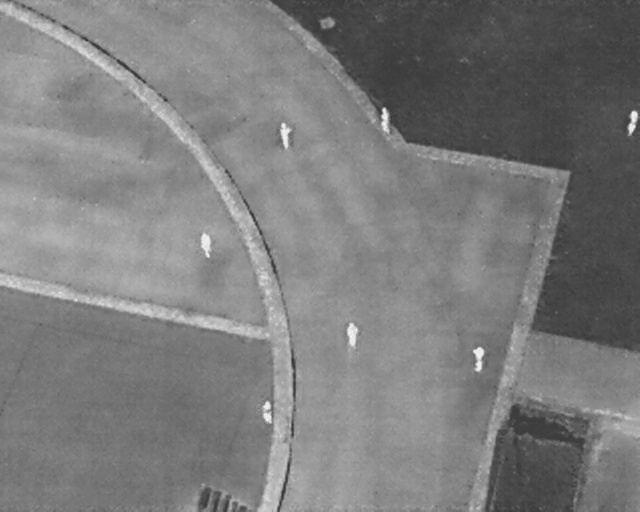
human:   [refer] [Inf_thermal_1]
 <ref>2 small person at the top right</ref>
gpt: <box>[[97, 24, 99, 26, 2], [97, 21, 100, 23, 2]]</box>

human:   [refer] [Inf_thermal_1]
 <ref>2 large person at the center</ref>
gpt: <box>[[30, 46, 34, 49, 169], [52, 64, 57, 67, 2]]</box>